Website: macys
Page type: billing-address
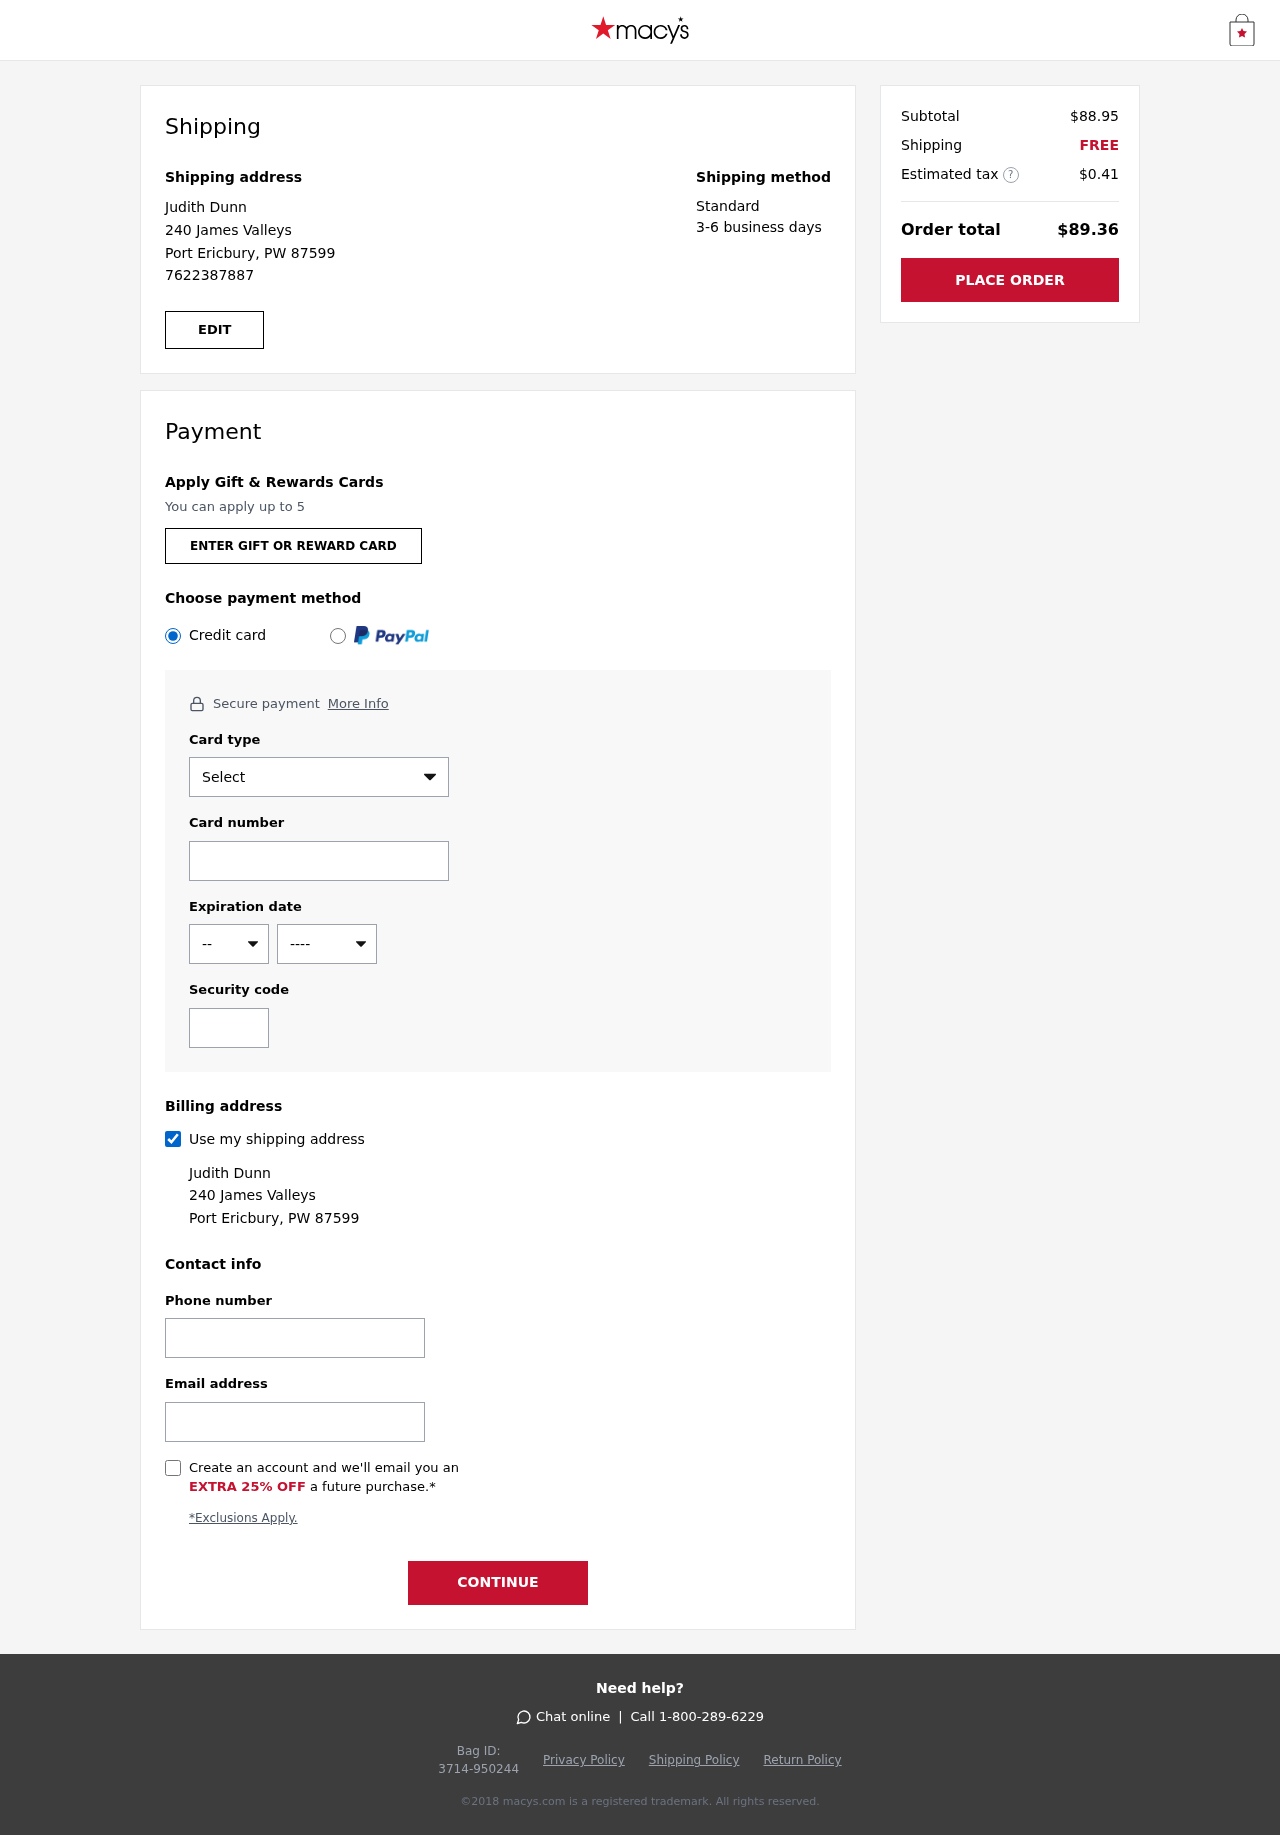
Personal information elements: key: PII_CARD_CVV
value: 785
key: PII_CARD_EXPIRY_MONTH
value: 01
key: PII_CARD_EXPIRY_YEAR
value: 26
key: PII_CARD_NUMBER
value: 6533 7619 7588 9817
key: PII_CARD_TYPE
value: Discover
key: PII_EMAIL
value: judith.dunn@yahoo.com
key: PII_FULLNAME
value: Judith Dunn
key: PII_PHONE
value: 7622387887
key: PII_STREET
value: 240 James Valleys
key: PII_CITY_STATE_ZIP
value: Port Ericbury, PW 87599
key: PII_FIRSTNAME
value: Judith
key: PII_LASTNAME
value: Dunn
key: PII_FULLNAME2
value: Judith Dunn
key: PII_FULLNAME3
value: Judith Dunn
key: PII_FIRSTNAME2
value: Judith
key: PII_FIRSTNAME3
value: Judith
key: PII_LASTNAME2
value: Dunn
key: PII_LASTNAME3
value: Dunn
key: PII_FIRSTNAME_DERIVED
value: Judith
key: PII_LASTNAME_DERIVED
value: Dunn
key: PII_FULLNAME_DERIVED
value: Judith Dunn
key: PII_NAME_FULL_DERIVED
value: Judith Dunn
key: PII_STREET2
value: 240 James Valleys
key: PII_PHONE2
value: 7622387887
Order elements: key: ORDER_SUBTOTAL
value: $88.95
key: ORDER_SHIPPING_COST
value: FREE
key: ORDER_TAX
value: $0.41
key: ORDER_TOTAL
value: $89.36